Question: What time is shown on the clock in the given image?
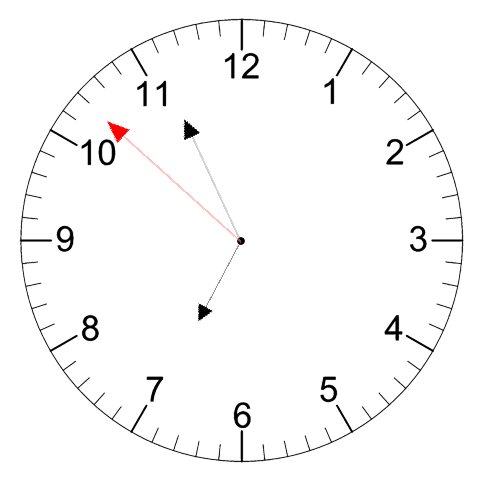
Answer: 06:55:52